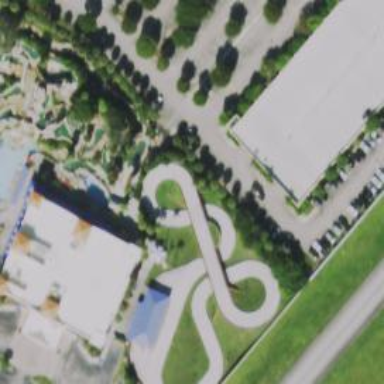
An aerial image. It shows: Track for karting on bridge over raceway.